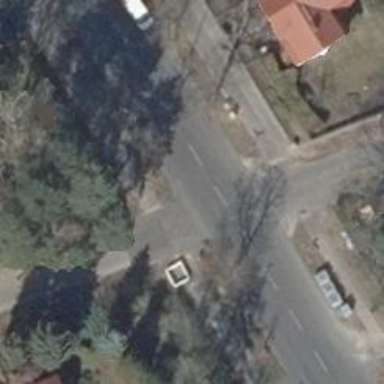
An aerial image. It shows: Residential road with concrete surface.